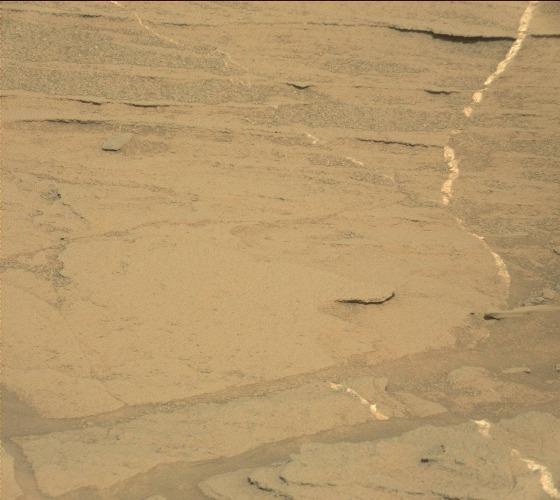
Terrain classes present: Bedrock, Gravel / Sand / Soil, Rock